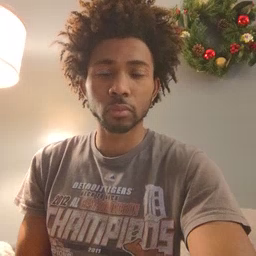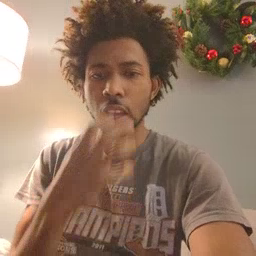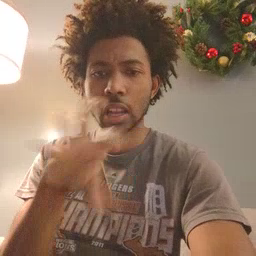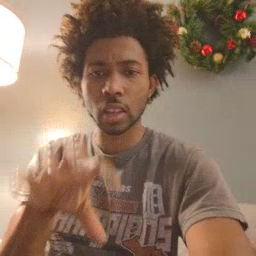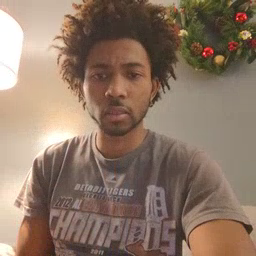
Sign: hot